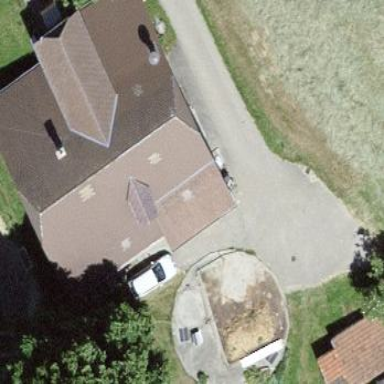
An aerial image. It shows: Farm building.